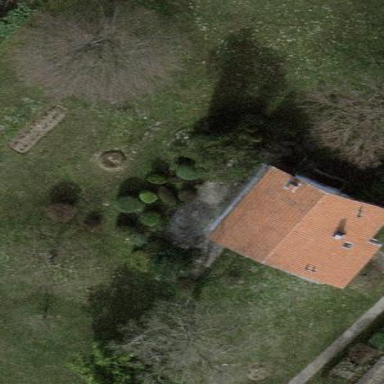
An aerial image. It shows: Detached building.